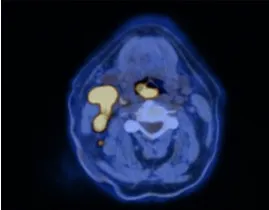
PET scan. PET scan showing increased FDG uptake in a. Soft tissue density lesion in the right throat originating from the right piriform fossa (horizontal section).
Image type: radiology (pet)